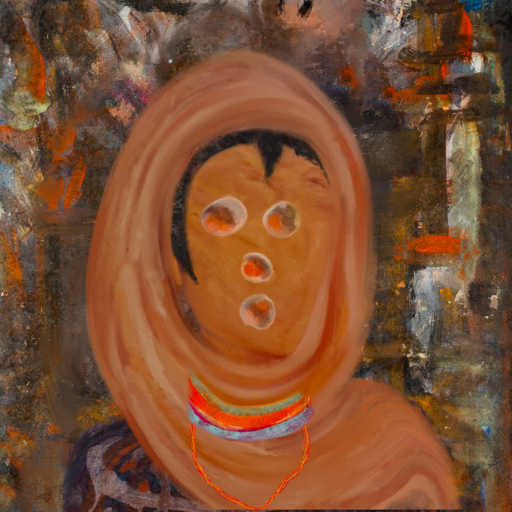
Background: GypsyQueen, Head And Neck Front: Pious_Lady, Face Front: Rupkatha, Bust: Hypocrite, Hair Front: Roy_Bahadur, Head Accessory: Pious_Lady_Scarf, Second Necklace: Gypsy_Mother_2, Necklace: Sisters, Baby: Blank